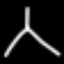
Label: The Eiffel Tower